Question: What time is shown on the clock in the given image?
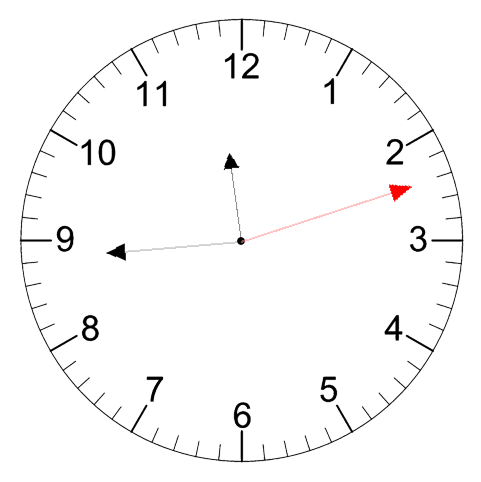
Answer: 11:44:12